Question: Please have a look at the screen shot below:

Why is the following Text highlighted yellow: This is a Test2. The text appears in both files.
I have found a quote from the following website: <URL>. The quote is: "it's also useful to treat an entire block of lines as a single difference". Therefore I am wandering if a block is being treated as a single difference. Where is this configured?
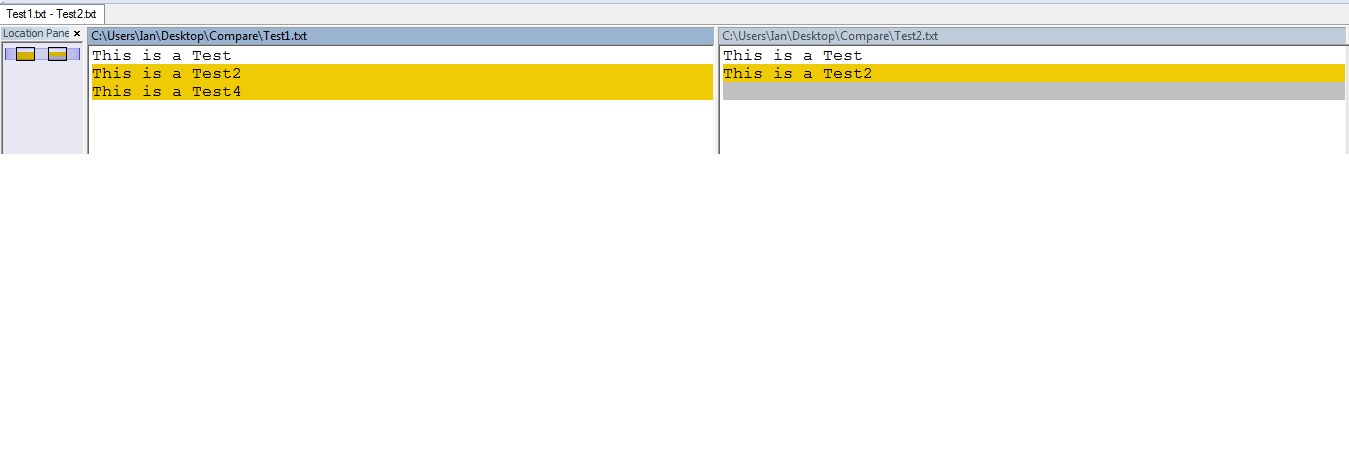
Answer: WinMerge compares by lines, and treats a block of lines that have differences as a single difference. You don't configure that, per se. That's not your problem.
Your problem is that Test2.txt doesn't finish with a carriage return.
So WinMerge compares 'This is a Test2
' with 'This is a Test2<eof>' and these are different.
(And note how WinMerge treats the rest of the lines in Test1.txt as 'a single difference').